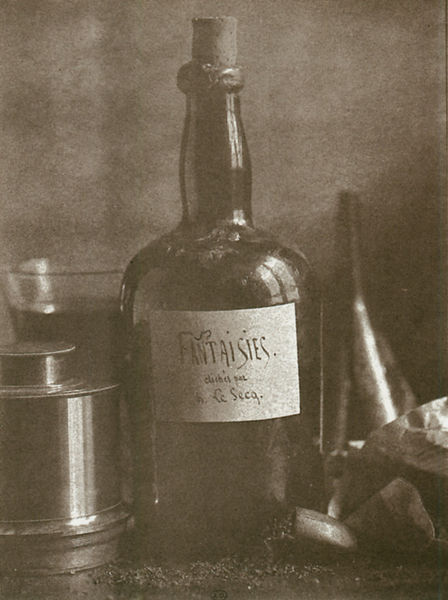
Titel: Nature morte „Fantaisies/Clichés“
Künstler: Henri Le Secq
Schlagwörter: schatten, weiß, geschwungen, glas, licht, tisch, alkohol, flasche, flaschen, trinken, spiegelung, stillleben, papier, französisch, wein, pfeife, glanz, metall, foto, dose, weinglas, schwarzweiß, beschriftung, bier, medizin, kunst, französich, photo, küche, trichter, korken, fantasie, pulver, gegenstände, tabak, port, etikett, trank, körner, kork, tinktur, essenz, mixtur, le, fantaisies, secq, merall, tung, weißes schild